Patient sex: F
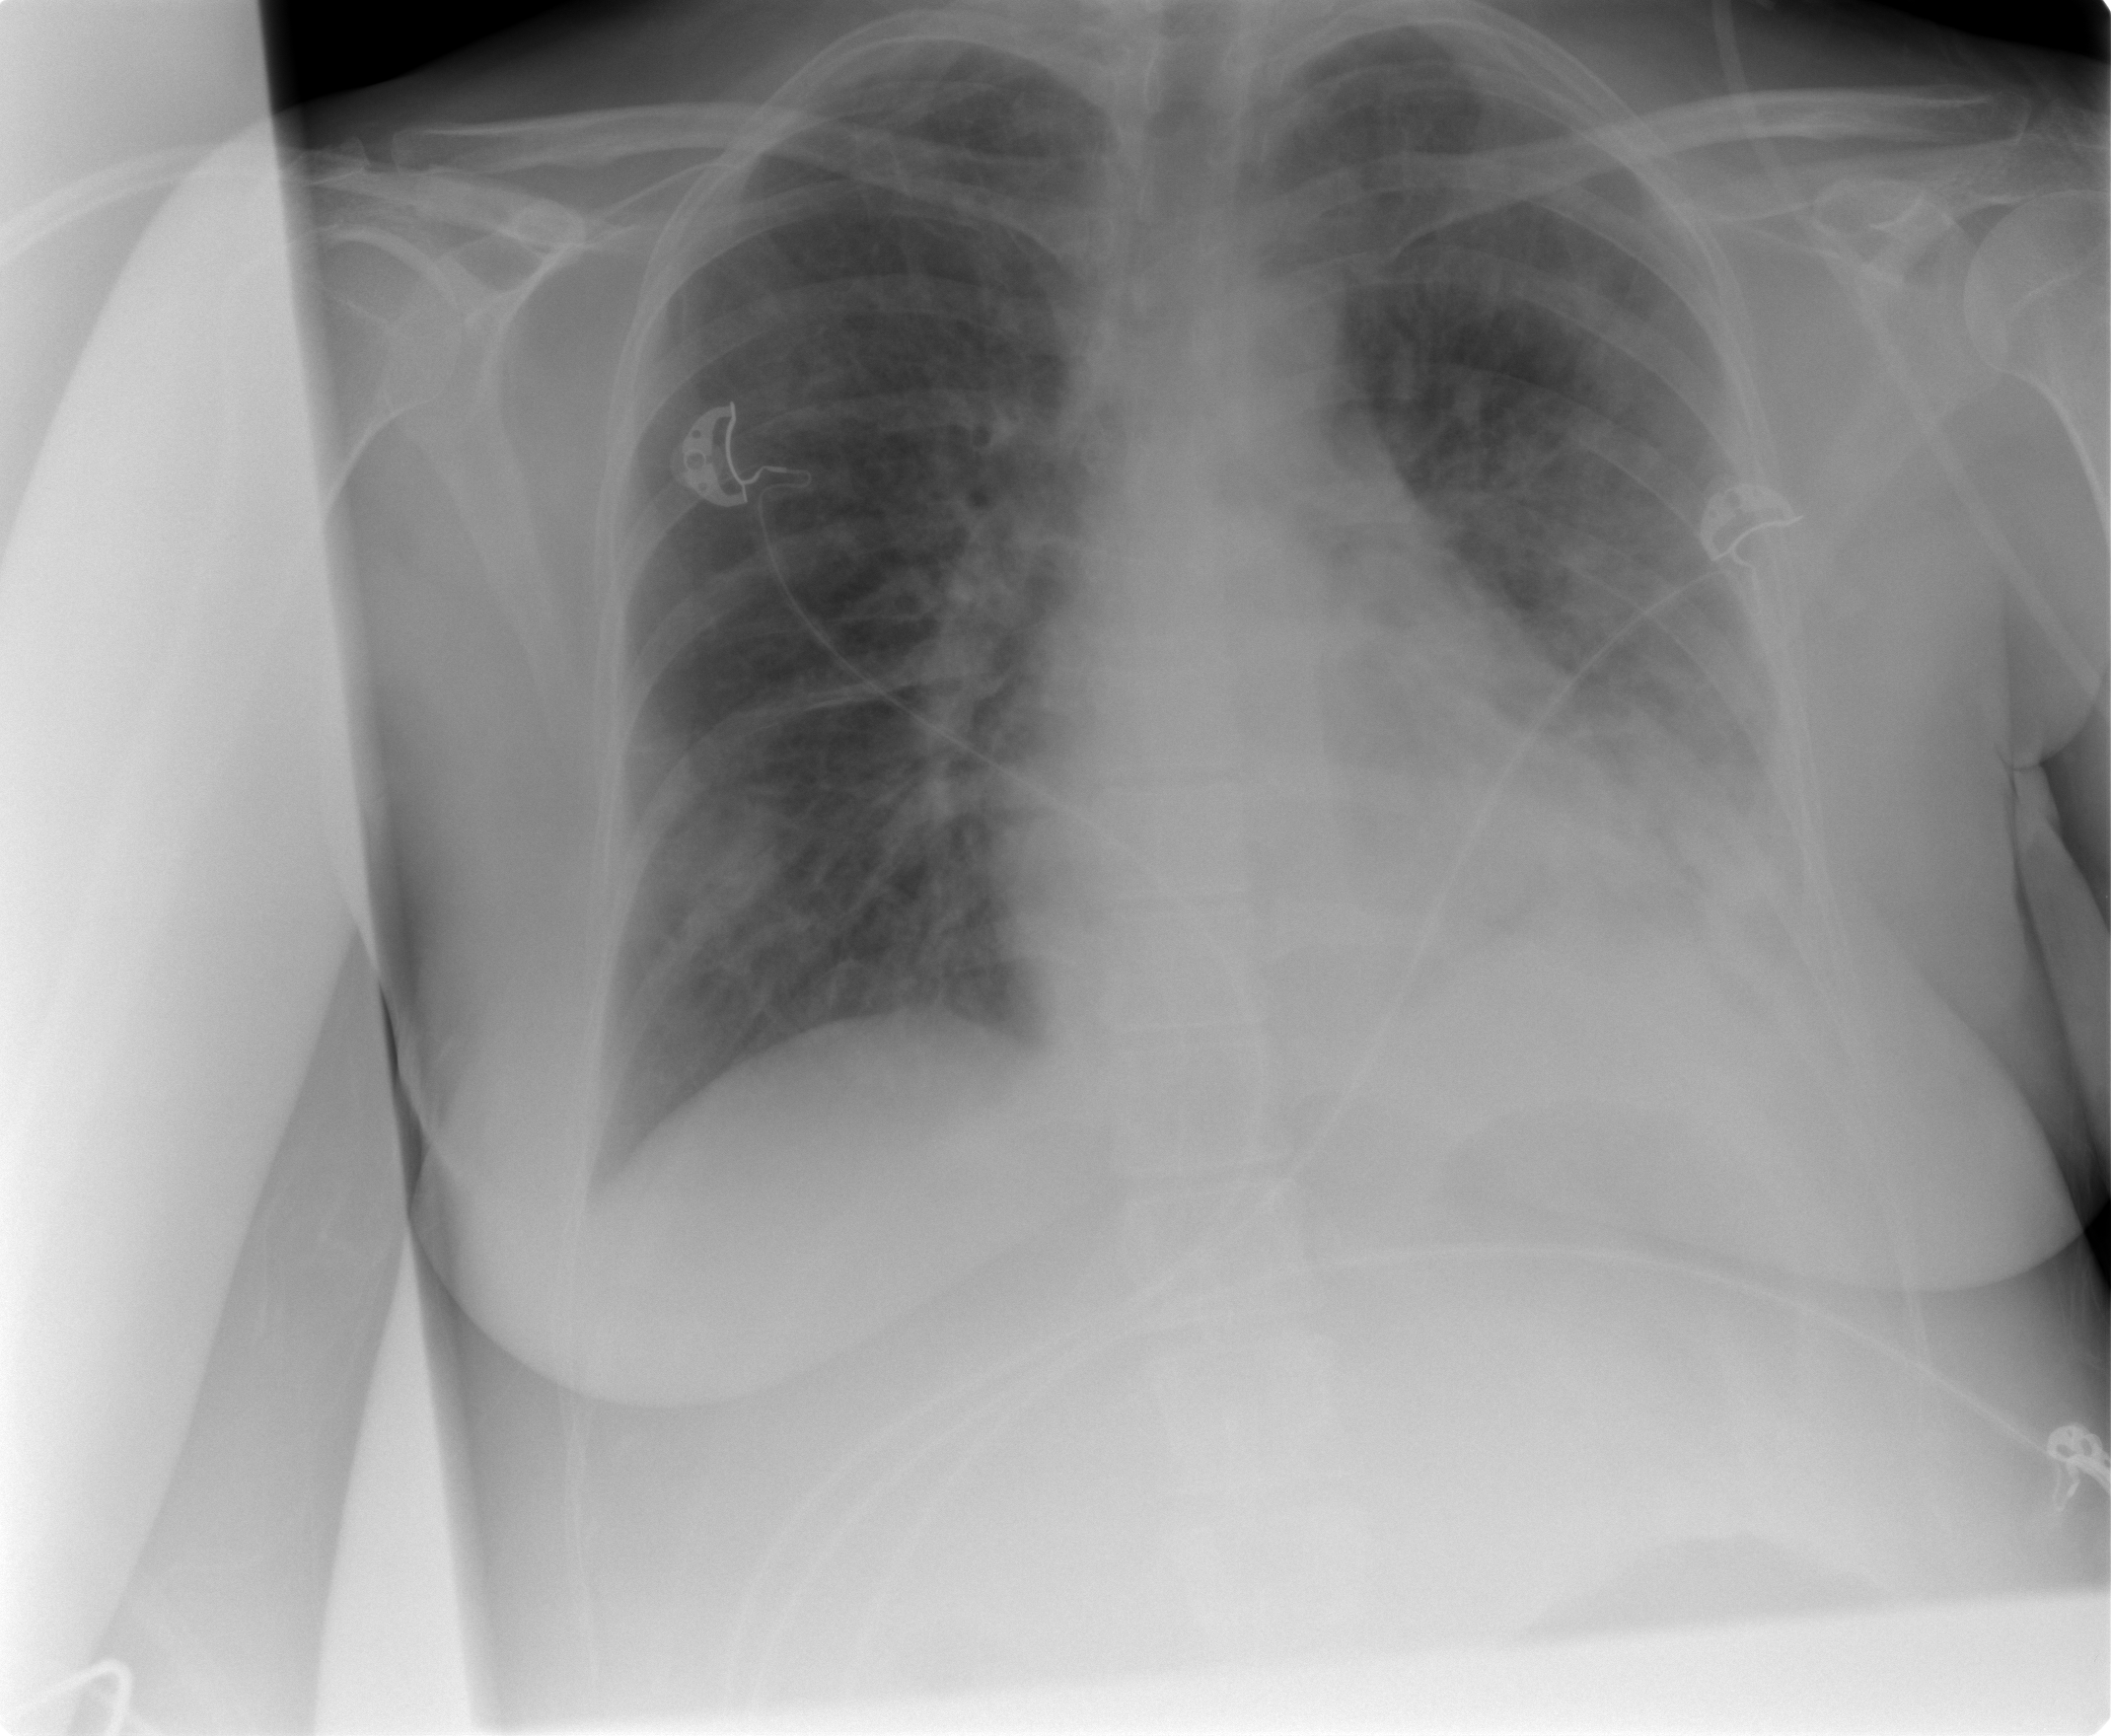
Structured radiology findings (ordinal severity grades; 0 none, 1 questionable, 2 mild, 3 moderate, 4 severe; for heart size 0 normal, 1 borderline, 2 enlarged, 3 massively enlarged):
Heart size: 0
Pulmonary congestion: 2
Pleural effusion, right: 0
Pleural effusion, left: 2
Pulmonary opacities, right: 1
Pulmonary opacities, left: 3
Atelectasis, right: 2
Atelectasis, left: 3